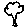
Label: tree